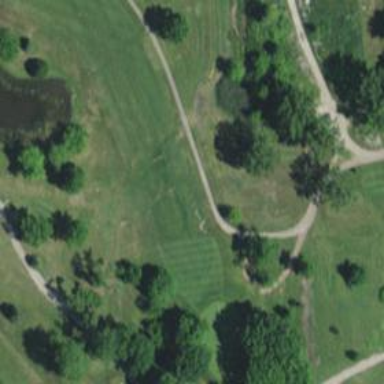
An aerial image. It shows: Pathway for golfing.